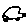
Label: car